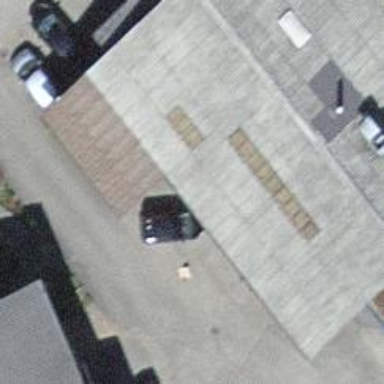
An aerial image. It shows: Car shop.